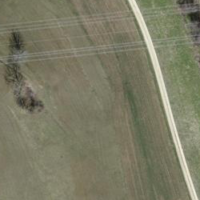
EUNIS habitat code: 52
Species observed at this site:
Chorthippus biguttulus
Ruspolia nitidula
Gomphocerippus rufus